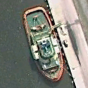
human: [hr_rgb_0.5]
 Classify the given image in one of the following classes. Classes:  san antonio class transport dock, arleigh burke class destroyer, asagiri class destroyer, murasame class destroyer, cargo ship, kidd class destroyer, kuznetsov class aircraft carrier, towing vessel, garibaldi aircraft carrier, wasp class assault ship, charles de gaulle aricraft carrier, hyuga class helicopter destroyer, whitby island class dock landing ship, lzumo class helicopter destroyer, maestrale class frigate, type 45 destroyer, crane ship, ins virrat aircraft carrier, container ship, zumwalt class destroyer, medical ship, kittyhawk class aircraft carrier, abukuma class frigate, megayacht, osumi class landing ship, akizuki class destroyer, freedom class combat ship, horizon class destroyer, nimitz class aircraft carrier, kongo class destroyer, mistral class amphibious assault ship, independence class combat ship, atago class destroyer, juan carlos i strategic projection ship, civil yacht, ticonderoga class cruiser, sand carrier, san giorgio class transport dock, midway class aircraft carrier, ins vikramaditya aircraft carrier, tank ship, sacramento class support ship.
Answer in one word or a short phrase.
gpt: Towing vessel